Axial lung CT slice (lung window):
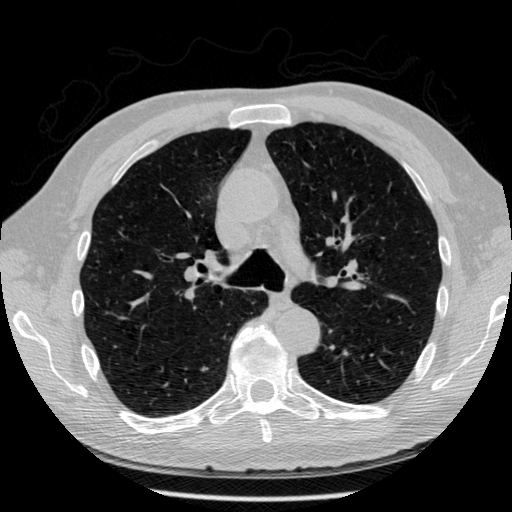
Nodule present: no